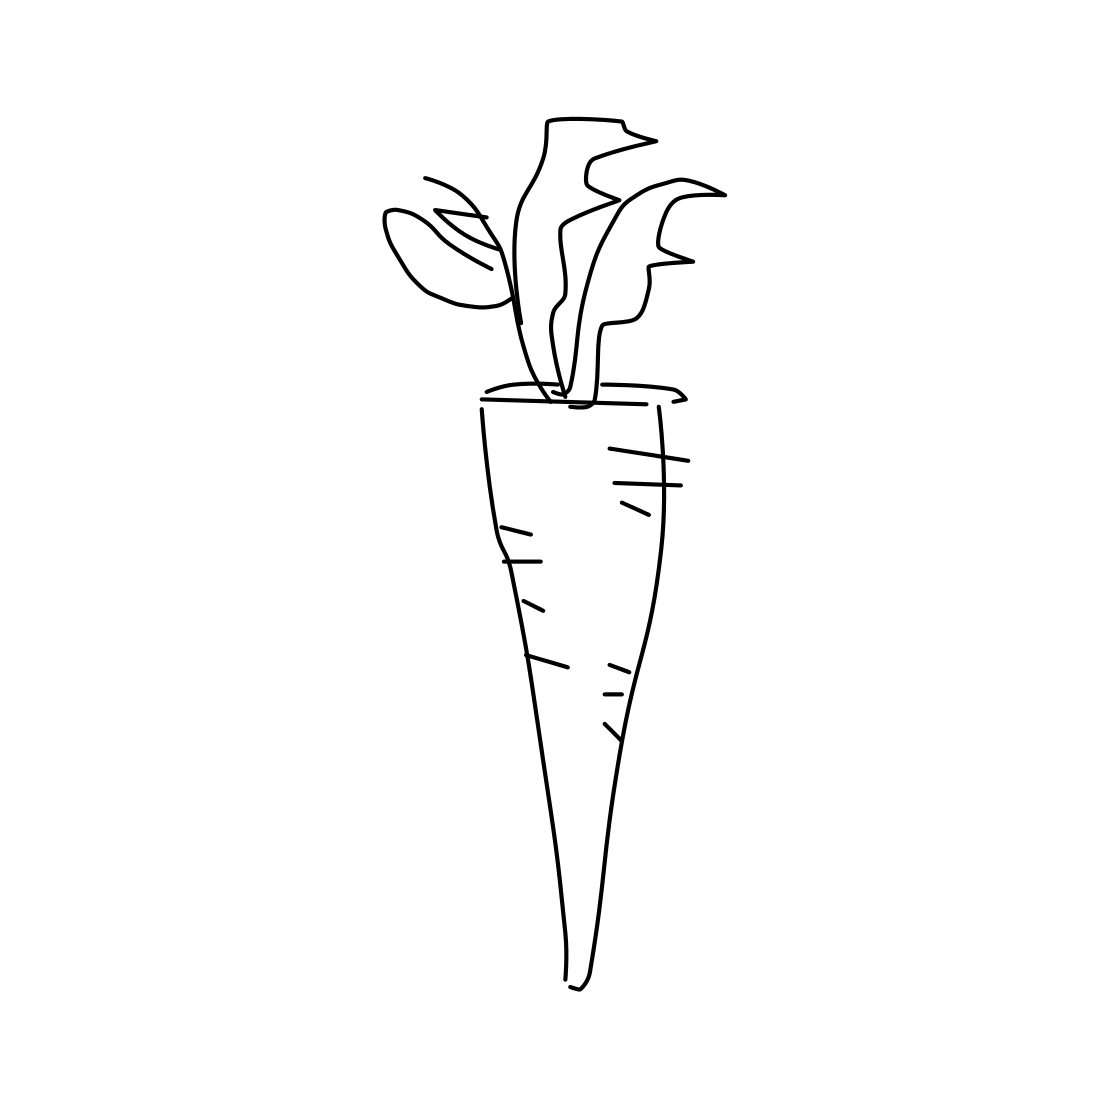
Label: carrot